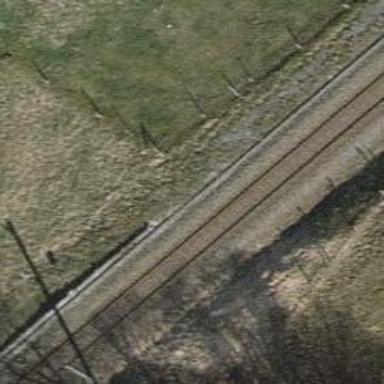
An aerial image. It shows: Narrow gauge railway with electrified contact lines.